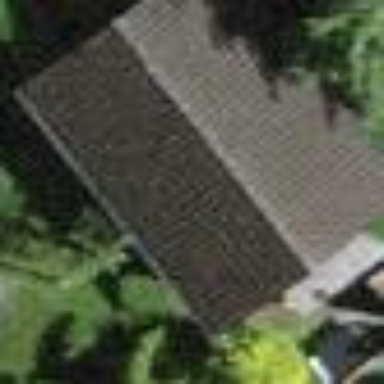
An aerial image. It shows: Garage building.